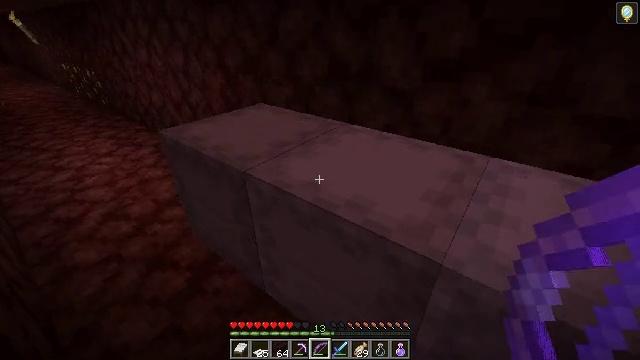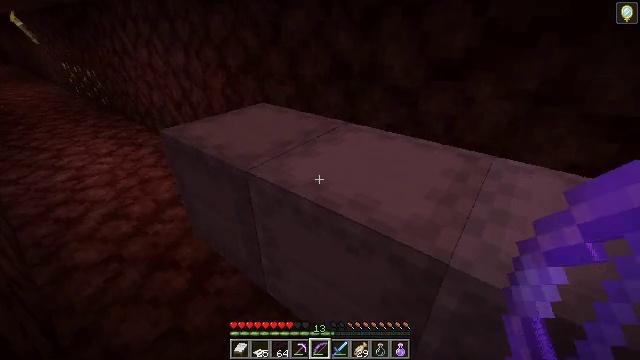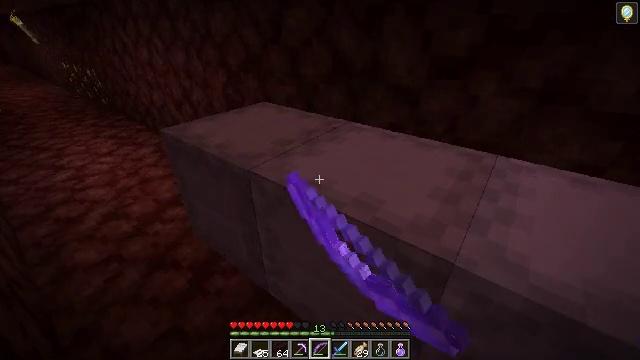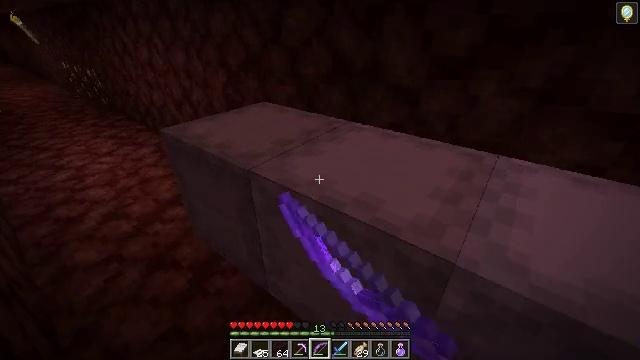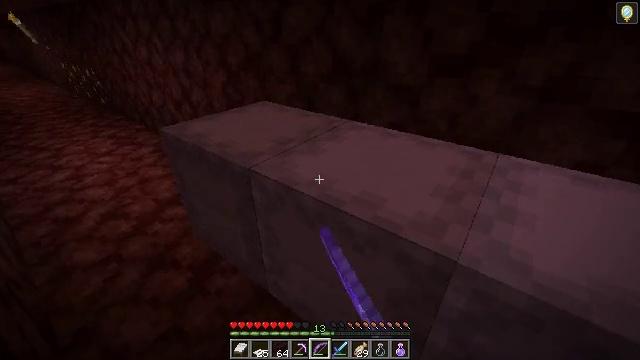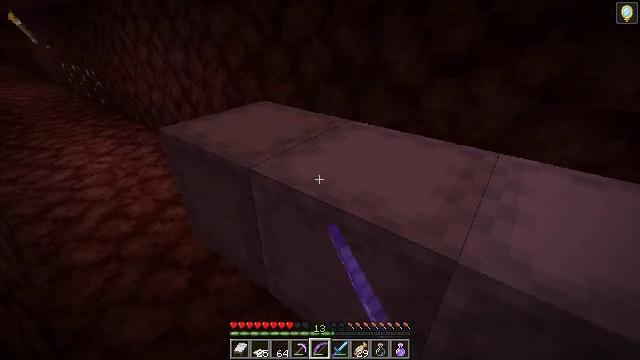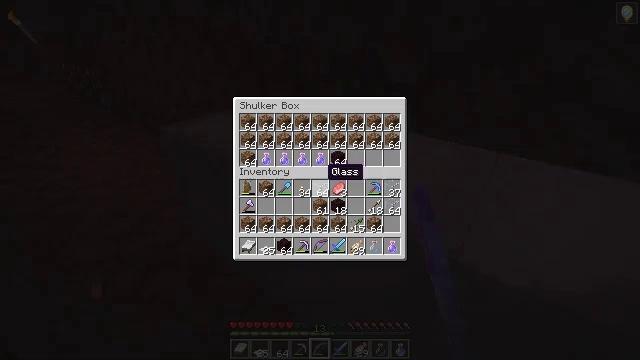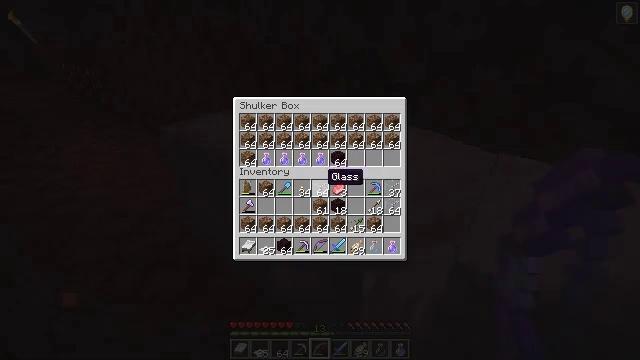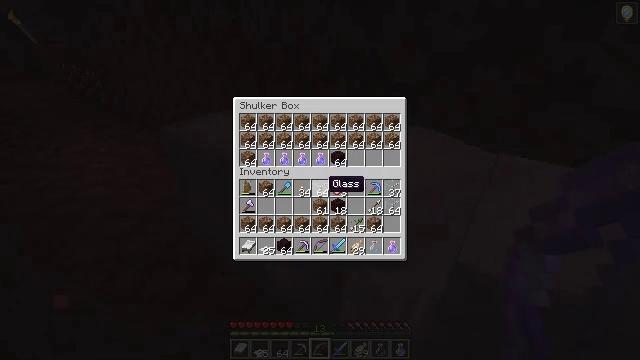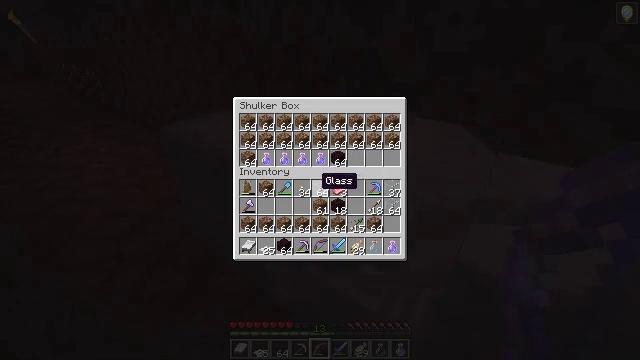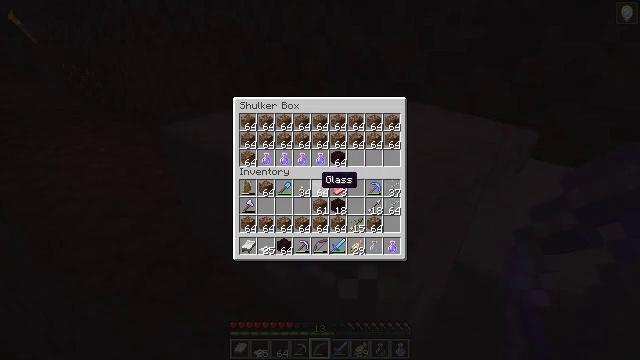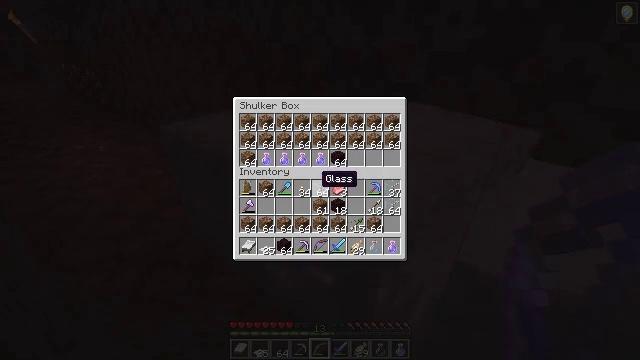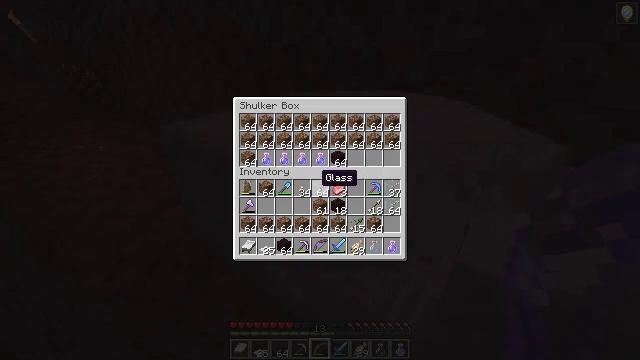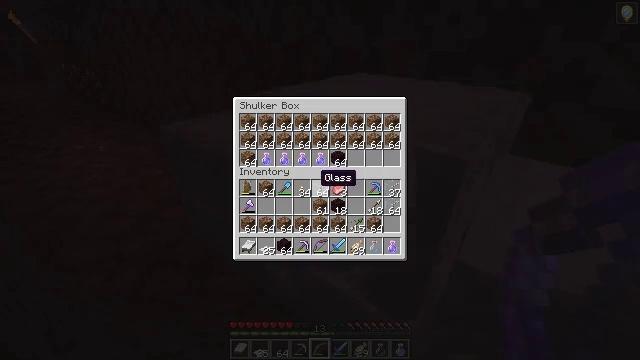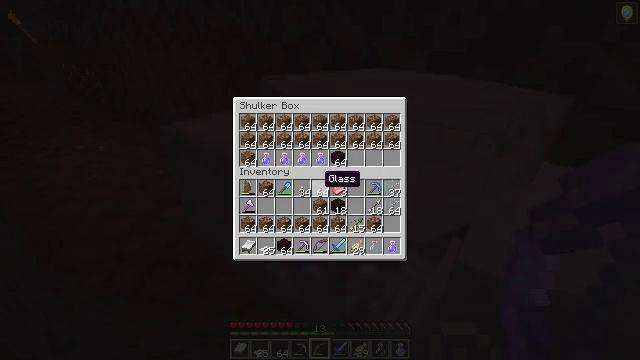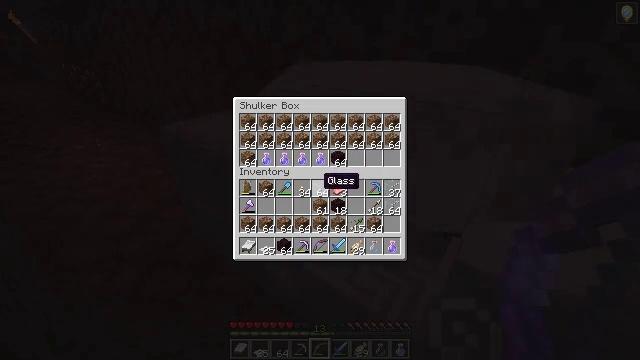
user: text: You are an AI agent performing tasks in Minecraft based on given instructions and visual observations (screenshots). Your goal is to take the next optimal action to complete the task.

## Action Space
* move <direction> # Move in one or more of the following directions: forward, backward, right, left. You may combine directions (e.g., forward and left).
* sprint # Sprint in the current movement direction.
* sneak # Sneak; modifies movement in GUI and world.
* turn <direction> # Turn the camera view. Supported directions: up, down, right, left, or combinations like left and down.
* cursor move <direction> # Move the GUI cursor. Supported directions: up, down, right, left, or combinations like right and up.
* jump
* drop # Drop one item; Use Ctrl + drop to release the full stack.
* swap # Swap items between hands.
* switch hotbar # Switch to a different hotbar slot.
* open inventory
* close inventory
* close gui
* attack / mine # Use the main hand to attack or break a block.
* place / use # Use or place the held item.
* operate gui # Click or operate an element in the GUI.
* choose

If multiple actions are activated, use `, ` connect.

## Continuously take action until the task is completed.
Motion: motion action
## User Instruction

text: Use nether bricks to craft a nether brick slab.
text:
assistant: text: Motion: use / place
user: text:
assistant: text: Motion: use / place
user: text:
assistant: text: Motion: use / place
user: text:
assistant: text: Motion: use / place
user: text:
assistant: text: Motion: no_op
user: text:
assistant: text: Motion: open gui
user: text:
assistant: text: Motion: no_op
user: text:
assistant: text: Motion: cursor move down
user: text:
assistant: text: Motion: cursor move left
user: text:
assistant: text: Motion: no_op
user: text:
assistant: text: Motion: no_op
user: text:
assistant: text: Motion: no_op
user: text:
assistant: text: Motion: no_op
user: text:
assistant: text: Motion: no_op
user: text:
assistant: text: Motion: no_op
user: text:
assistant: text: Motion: no_op
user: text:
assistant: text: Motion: no_op
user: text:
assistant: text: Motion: no_op
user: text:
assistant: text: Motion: no_op
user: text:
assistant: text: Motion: no_op
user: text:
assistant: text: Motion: no_op
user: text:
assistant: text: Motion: no_op
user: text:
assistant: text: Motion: no_op
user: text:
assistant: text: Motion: no_op
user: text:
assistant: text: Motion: no_op
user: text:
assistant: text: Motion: no_op
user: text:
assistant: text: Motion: no_op
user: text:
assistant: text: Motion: no_op
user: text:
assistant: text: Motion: no_op
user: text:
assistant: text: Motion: no_op